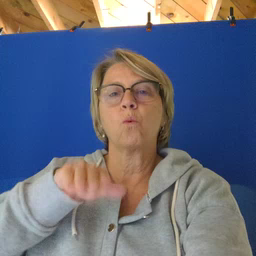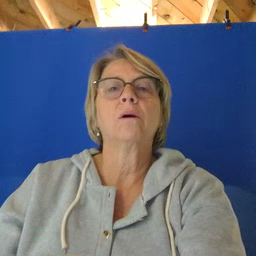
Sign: pool